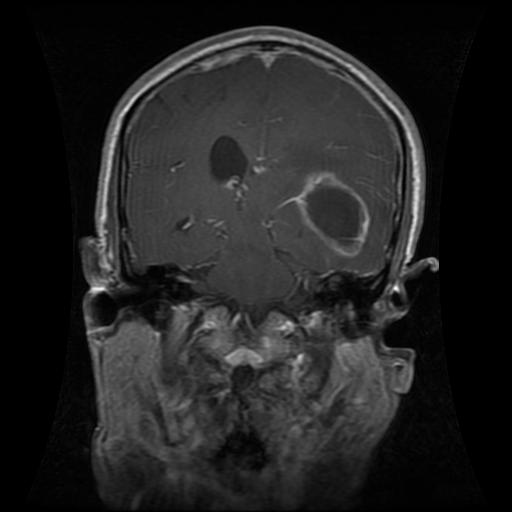
Label: glioma